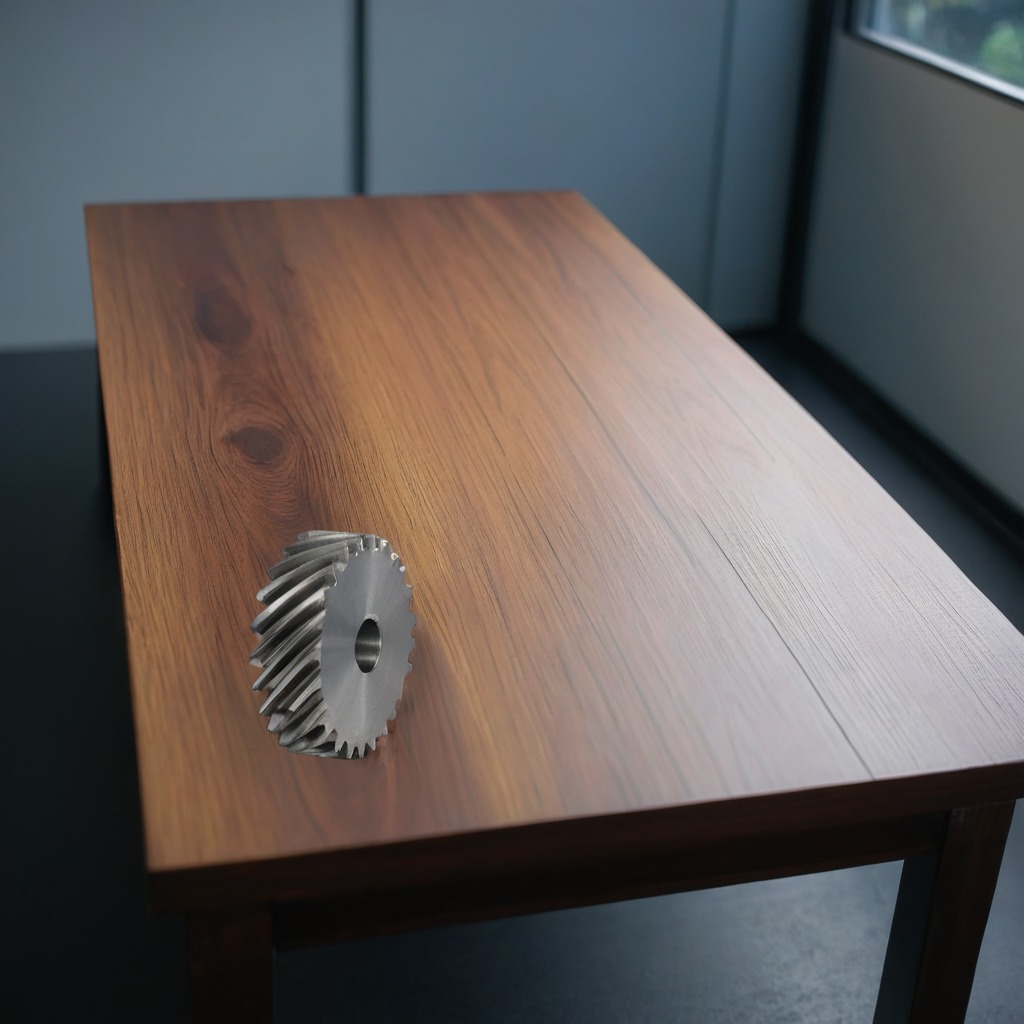
A steel gear with teeth is lying on the table.